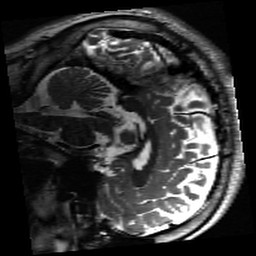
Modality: inplaneT2
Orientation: sagittal